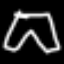
Label: pants